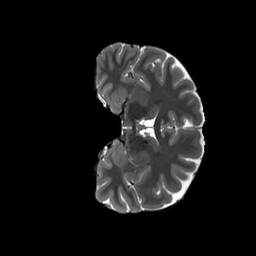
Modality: T2w
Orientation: coronal
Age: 32
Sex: female
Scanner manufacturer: siemens
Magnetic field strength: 3 T
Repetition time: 3.2 s
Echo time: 0.566 s